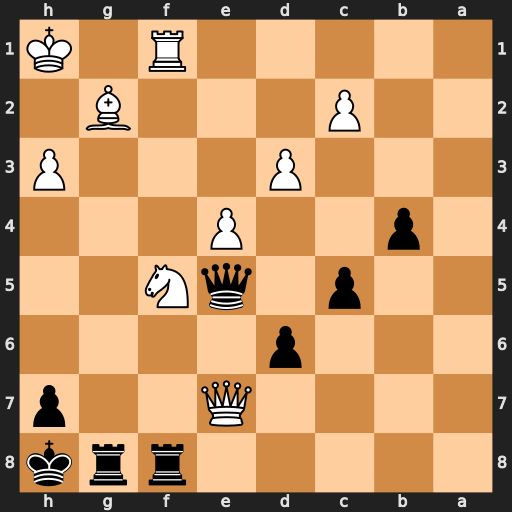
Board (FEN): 5rrk/4Q2p/3p4/2p1qN2/1p2P3/3P3P/2P3B1/5R1K
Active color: b
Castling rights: -
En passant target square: -
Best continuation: Rxf5 Qxe5+ Rxe5